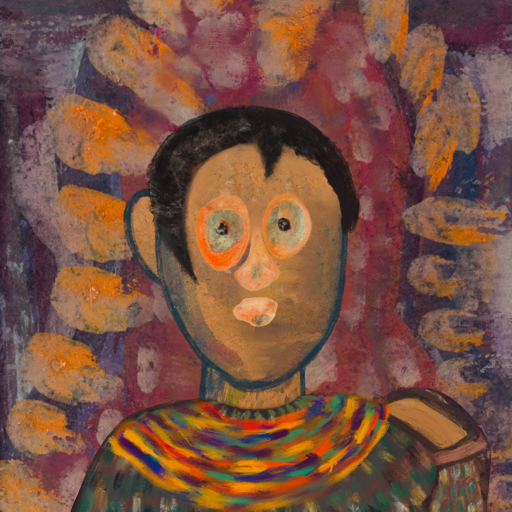
Background: Doll, Head And Neck Front: In_The_Sun, Face Front: Childish, Bust: After_Raid, Hair Front: Roy_Bahadur, Head Accessory: Blank, Second Necklace: An_Impression_2, Necklace: Blank, Baby: Blank